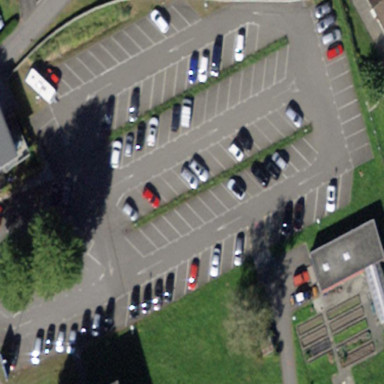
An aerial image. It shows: Parking area with surface.